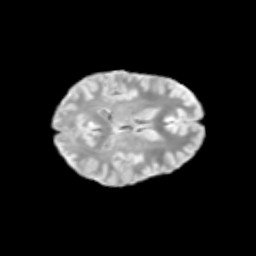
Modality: T2w
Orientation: axial
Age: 14
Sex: female
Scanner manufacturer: siemens
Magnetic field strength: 3 T
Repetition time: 3.8 s
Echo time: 0.07 s